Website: crate-barrel
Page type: billing-address
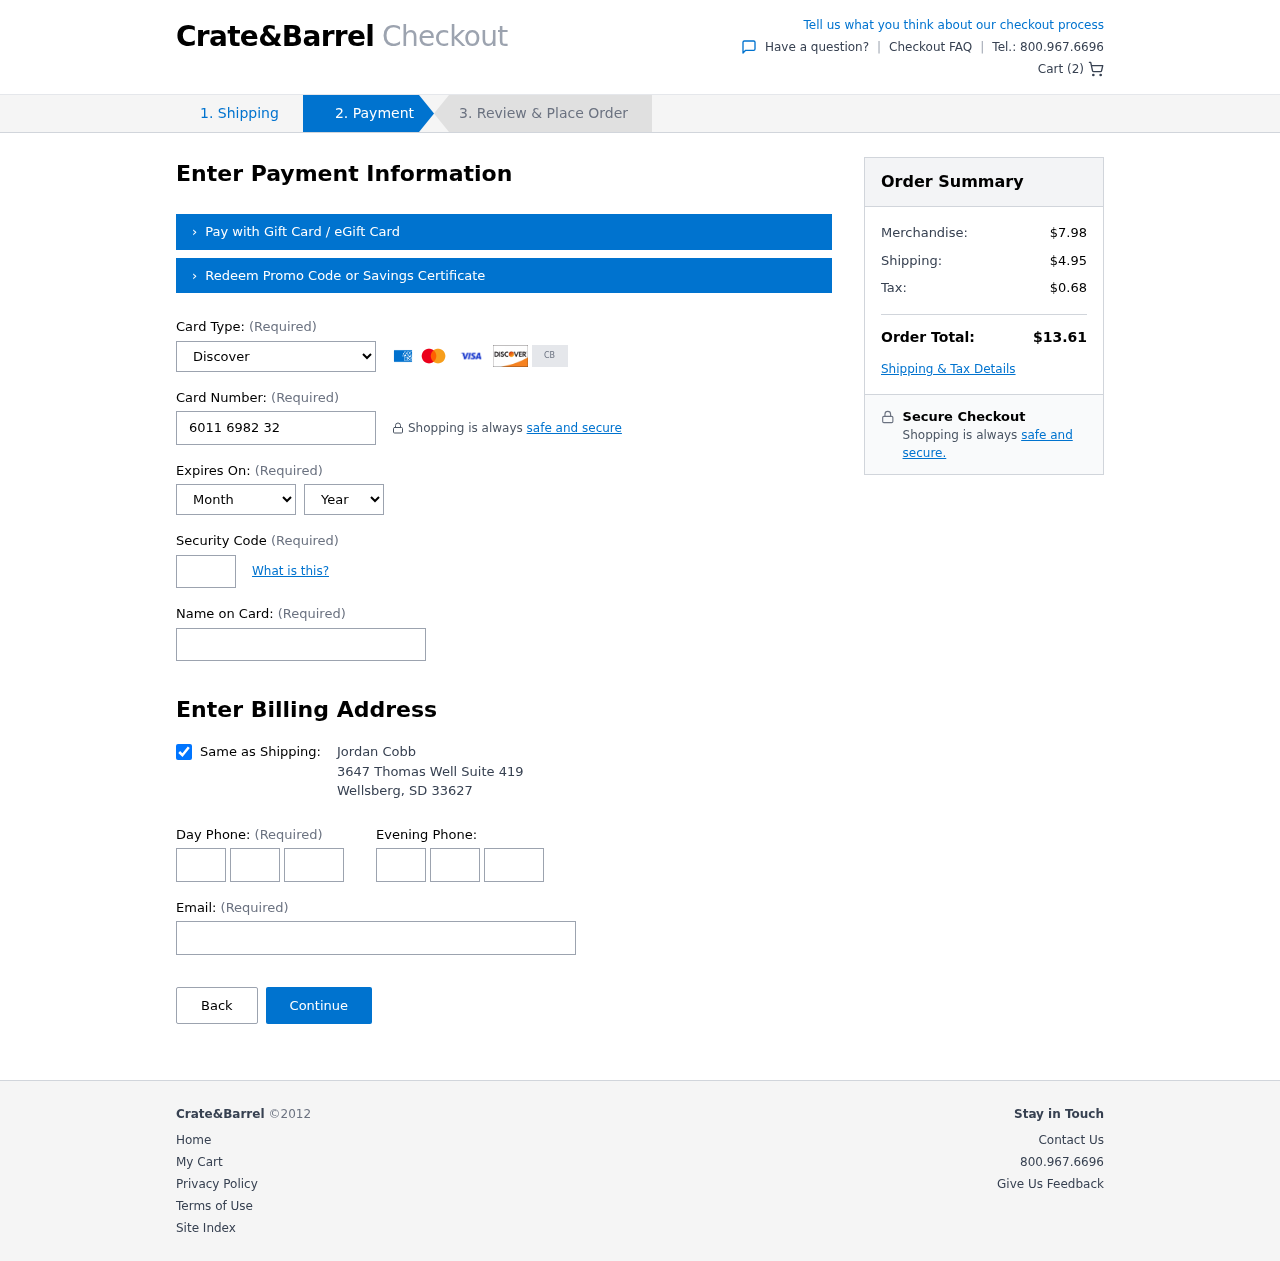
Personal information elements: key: PII_CARD_CVV
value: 610
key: PII_CARD_EXPIRY_MONTH
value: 03
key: PII_CARD_EXPIRY_YEAR
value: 27
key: PII_CARD_NUMBER
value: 6011 6982 3245 2958
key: PII_CARD_TYPE
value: Discover
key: PII_CITY
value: Wellsberg
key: PII_EMAIL
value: jcobb@hotmail.com
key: PII_FULLNAME
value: Jordan Cobb
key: PII_PHONE_AREA
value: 805
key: PII_PHONE_PREFIX
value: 621
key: PII_PHONE_SUFFIX
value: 5969
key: PII_POSTCODE
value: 33627
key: PII_STATE_ABBR
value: SD
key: PII_STREET
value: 3647 Thomas Well Suite 419
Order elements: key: ORDER_NUM_ITEMS
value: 2
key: ORDER_SUBTOTAL
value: $7.98
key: ORDER_SHIPPING_COST
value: $4.95
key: ORDER_TAX
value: $0.68
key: ORDER_TOTAL
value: $13.61